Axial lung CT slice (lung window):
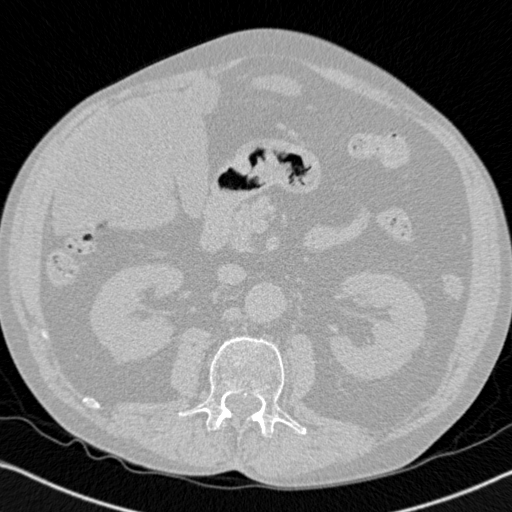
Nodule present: no